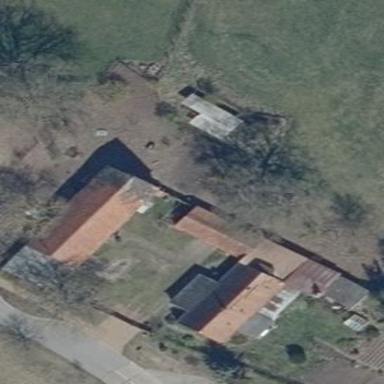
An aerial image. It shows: Simple house.